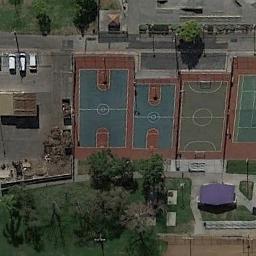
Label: basketball_court